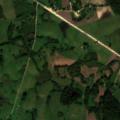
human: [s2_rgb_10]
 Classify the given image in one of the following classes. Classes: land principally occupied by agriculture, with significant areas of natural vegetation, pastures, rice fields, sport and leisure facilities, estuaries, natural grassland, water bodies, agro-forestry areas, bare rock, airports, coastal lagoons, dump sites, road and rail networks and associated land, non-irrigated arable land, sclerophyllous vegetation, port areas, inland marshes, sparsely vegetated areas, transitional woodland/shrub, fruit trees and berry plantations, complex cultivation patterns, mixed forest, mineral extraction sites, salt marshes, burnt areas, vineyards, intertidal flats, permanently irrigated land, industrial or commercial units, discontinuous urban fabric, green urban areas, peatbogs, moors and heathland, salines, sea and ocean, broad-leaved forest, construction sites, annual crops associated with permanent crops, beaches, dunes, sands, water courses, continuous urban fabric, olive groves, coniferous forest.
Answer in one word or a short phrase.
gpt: non-irrigated arable land, pastures, land principally occupied by agriculture, with significant areas of natural vegetation, mixed forest